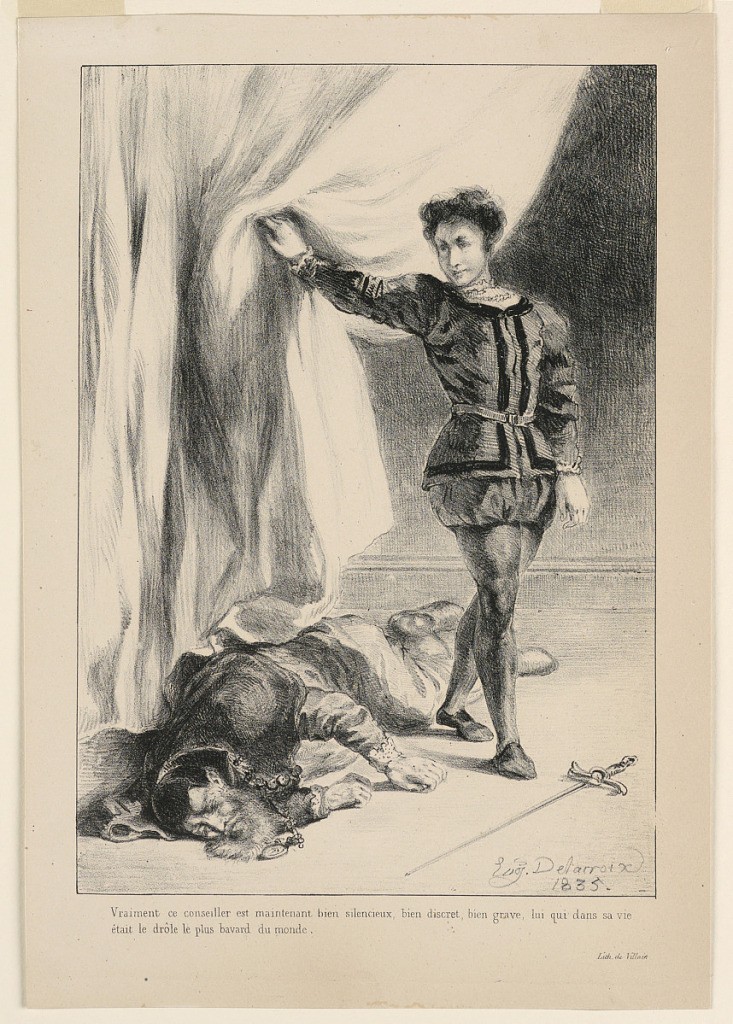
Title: Illustration for Hamlet: The Death of Polonius (III,4)
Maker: Eugène Delacroix, French, 1798 - 1863
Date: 1835
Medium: Lithograph on paper
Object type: Print
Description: The Death of Polonius (III,4)